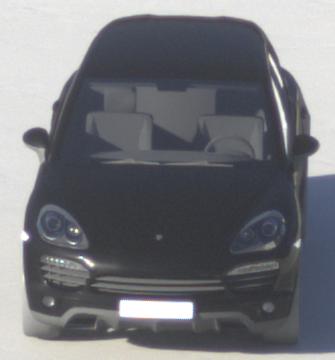
Make: Porsche
Model: Cayenne
Detailed model: Cayenne (958)
Model produced from: 2010/05
Model produced until: 2014/07
Doors: 5
Color: black
Road condition: dry road
Daytime: morning or afternoon
Contrast: high contrast